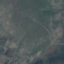
Land use / land cover: HerbaceousVegetation